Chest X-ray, AP view. Patient: 26 years old, sex F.
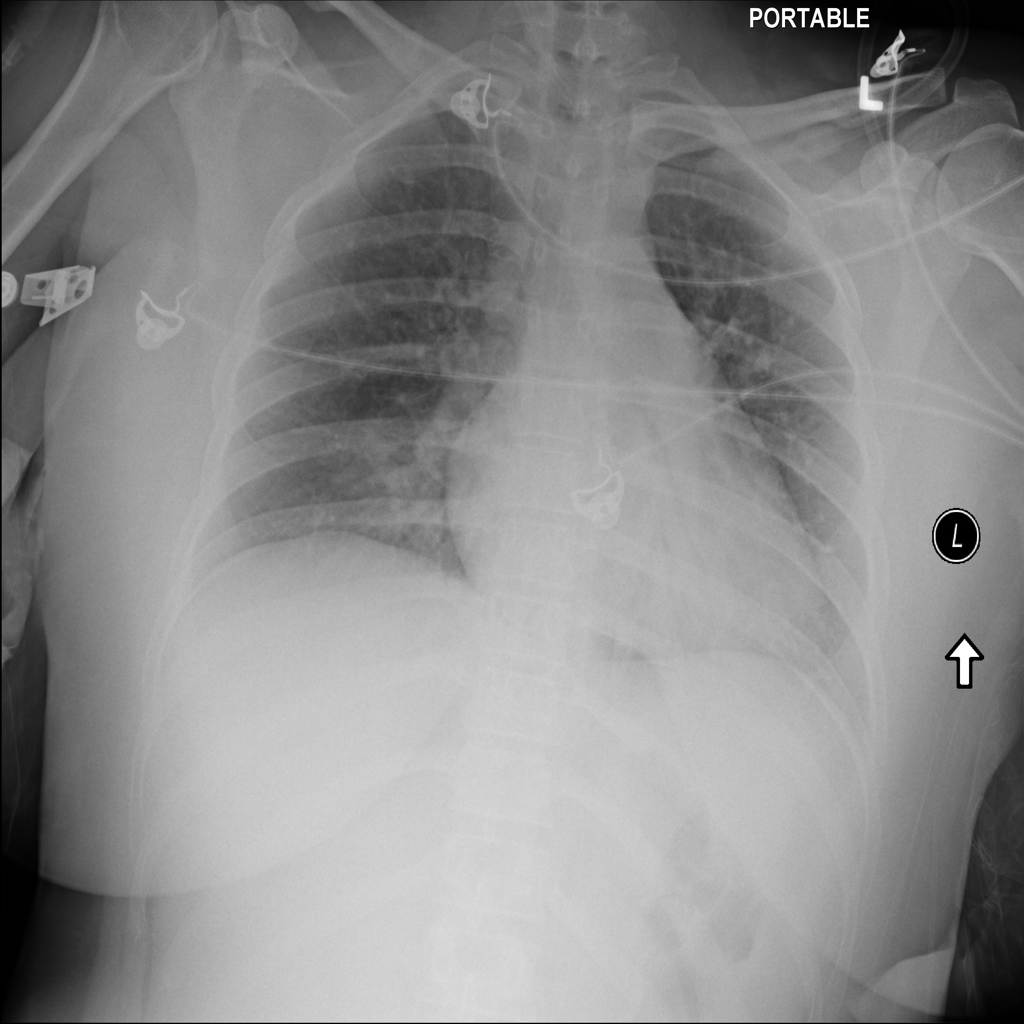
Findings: No Finding